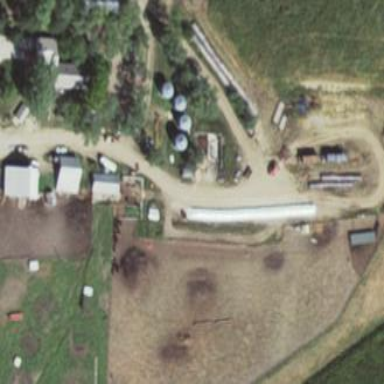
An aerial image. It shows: Farmyard area.